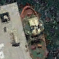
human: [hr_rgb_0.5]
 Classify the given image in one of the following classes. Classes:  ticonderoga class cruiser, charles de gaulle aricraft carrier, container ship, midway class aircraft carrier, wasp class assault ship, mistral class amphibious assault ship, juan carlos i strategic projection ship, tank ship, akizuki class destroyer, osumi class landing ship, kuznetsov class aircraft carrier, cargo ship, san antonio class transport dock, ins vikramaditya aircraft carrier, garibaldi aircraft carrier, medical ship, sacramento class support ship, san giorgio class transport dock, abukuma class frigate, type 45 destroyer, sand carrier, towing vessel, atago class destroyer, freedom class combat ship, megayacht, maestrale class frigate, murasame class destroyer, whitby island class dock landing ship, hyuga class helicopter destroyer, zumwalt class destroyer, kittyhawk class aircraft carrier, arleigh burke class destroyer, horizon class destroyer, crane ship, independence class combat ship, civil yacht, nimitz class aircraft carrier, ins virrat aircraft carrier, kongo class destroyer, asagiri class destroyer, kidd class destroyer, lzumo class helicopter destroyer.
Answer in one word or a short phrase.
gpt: Towing vessel